Question: Find the minimum number of moves required to get from the Tower of Hanoi state described in the figure to the completed state
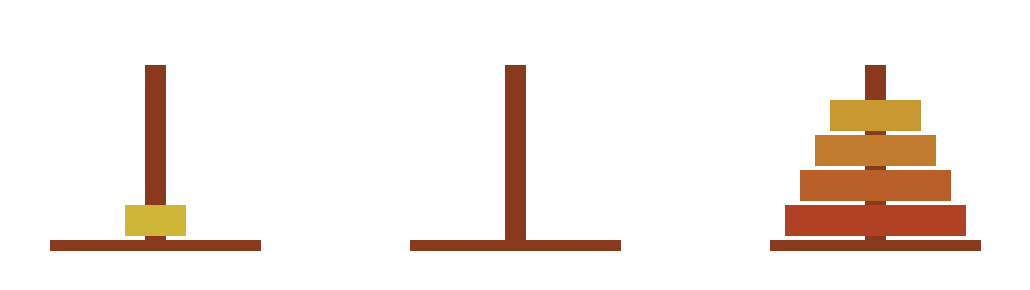
Answer: 1